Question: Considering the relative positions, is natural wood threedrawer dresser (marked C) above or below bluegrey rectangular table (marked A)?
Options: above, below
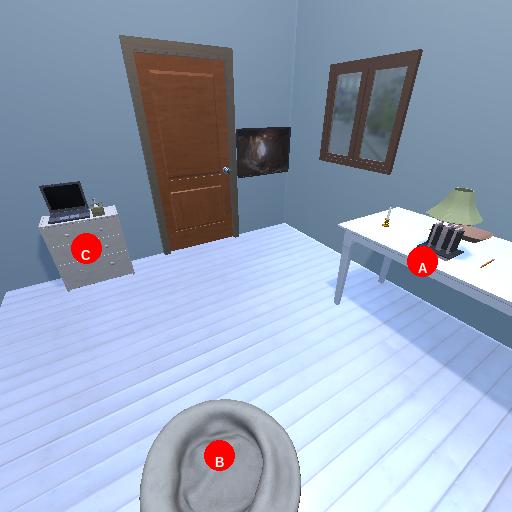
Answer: above